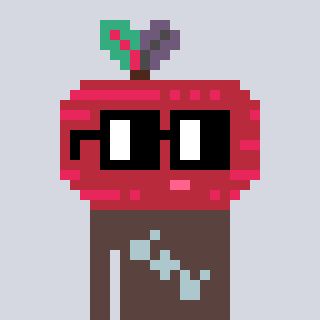
a pixel art character with square black glasses, a beet-shaped head and a darkbrown-colored body on a cool background